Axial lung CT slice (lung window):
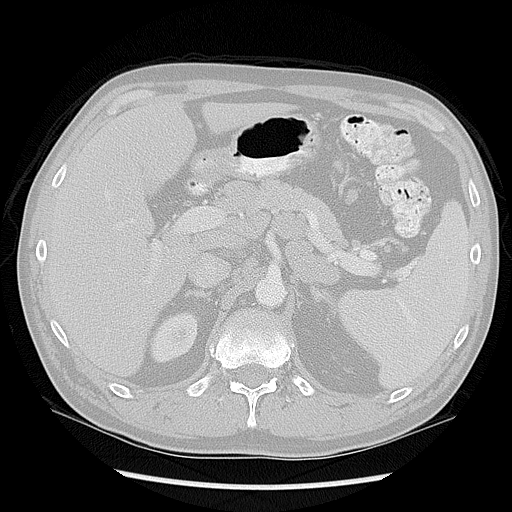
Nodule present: no